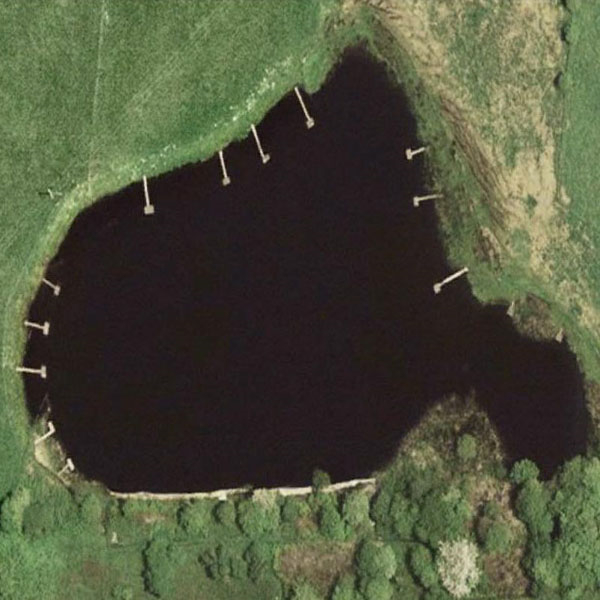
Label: Pond